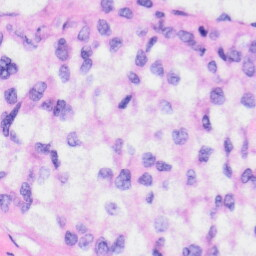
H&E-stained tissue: Liver